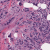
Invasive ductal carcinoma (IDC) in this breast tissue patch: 1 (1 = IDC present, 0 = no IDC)